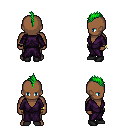
a pixel art fantasy rpg character, male body template, human, dark skin, purple robe, magenta pants, green mohawk hairstyle, bracelets, black shoes, four views (front, back, left, right), 2x2 character sprite sheet, small pixel art, hard edges, no anti-aliasing